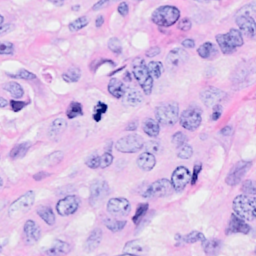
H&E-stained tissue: Breast